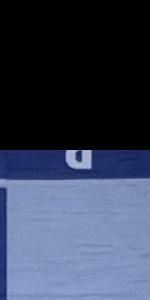
Label: Empty